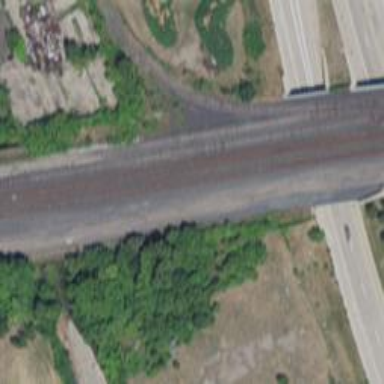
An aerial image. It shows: Abandoned railway.